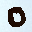
Label: 0